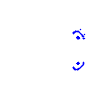
Particle: proton